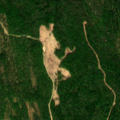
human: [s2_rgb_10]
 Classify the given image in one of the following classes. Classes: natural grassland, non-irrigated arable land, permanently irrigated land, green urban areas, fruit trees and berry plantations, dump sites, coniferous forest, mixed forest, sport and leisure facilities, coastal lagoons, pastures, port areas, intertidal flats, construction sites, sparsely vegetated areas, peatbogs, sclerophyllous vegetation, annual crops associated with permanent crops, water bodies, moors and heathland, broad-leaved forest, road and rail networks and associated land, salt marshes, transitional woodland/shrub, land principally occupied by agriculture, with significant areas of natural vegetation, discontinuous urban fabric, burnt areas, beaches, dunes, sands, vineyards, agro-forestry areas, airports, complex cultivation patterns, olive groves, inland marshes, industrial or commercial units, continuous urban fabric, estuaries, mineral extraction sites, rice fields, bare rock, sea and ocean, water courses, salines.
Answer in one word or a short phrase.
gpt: coniferous forest, mixed forest